Brain MRI study timepoint: preop
T1CE (contrast-enhanced T1) slice:
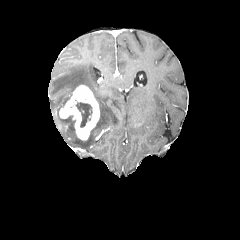
T2-FLAIR slice:
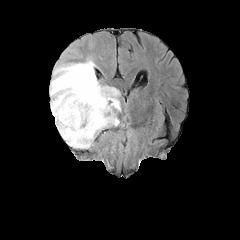